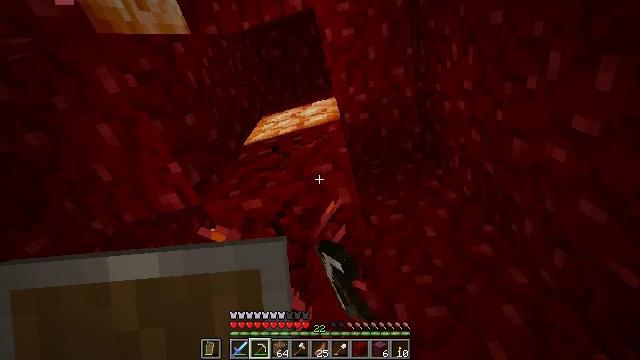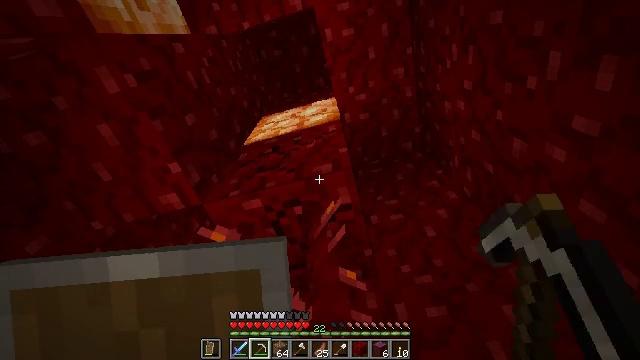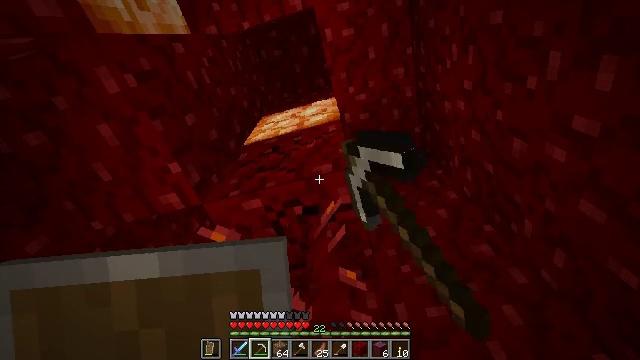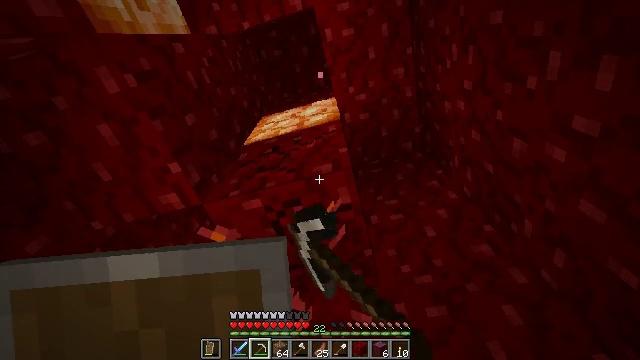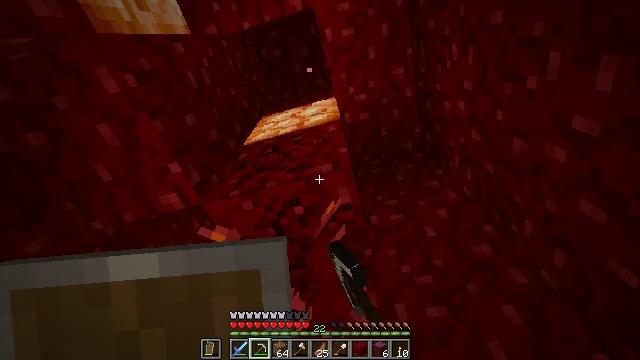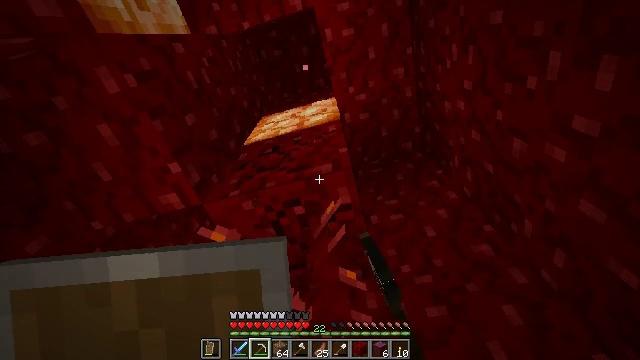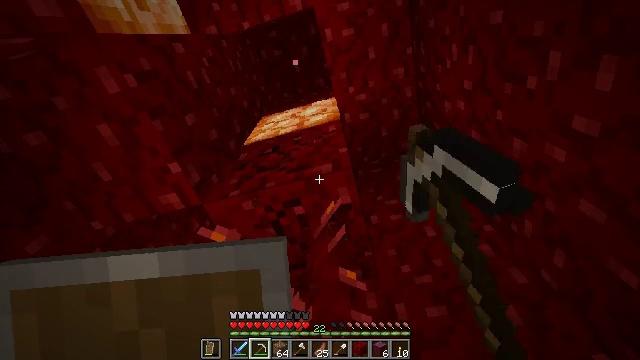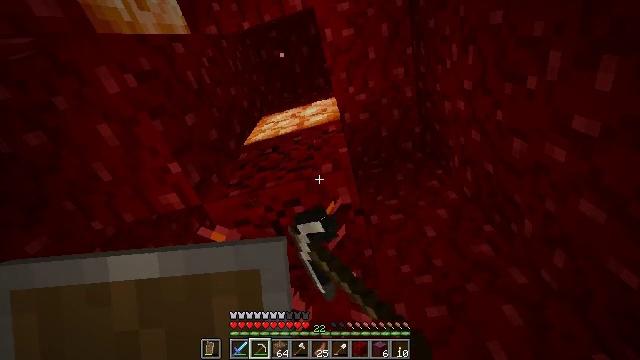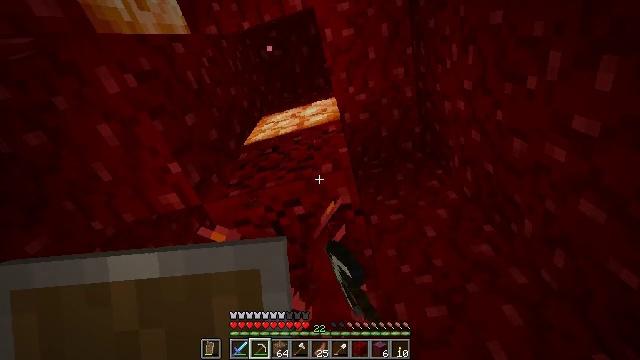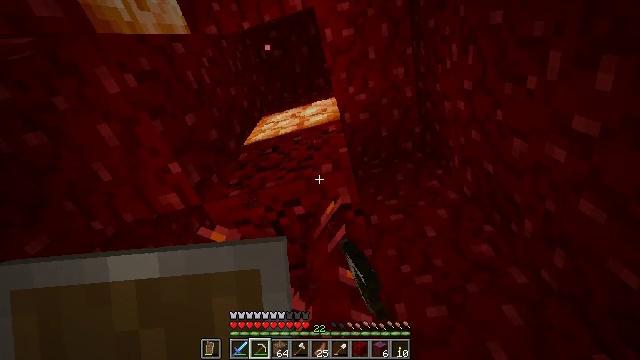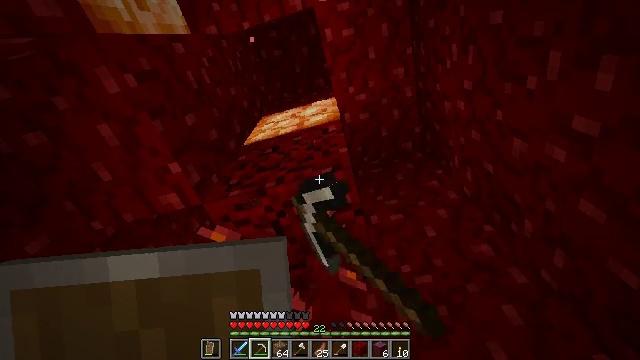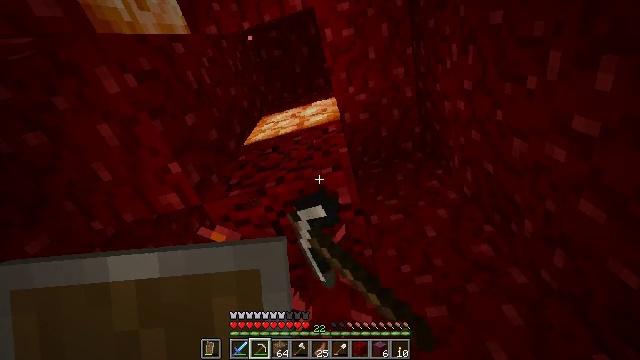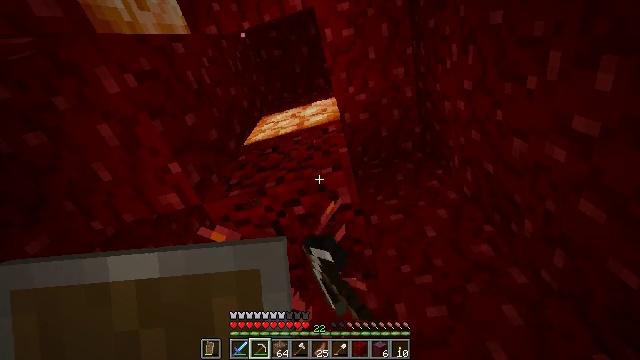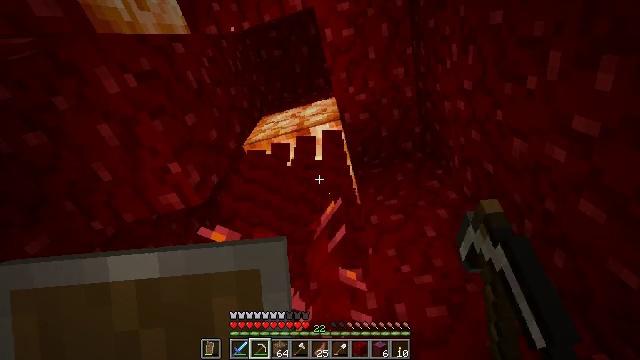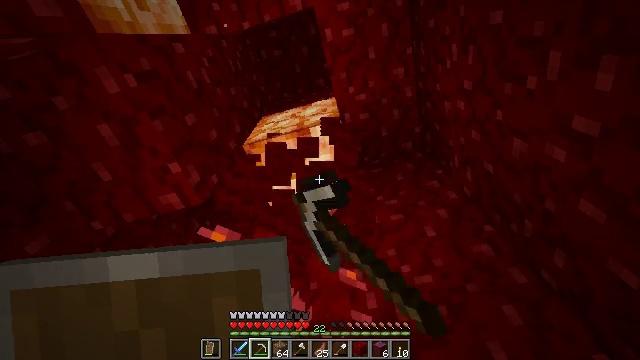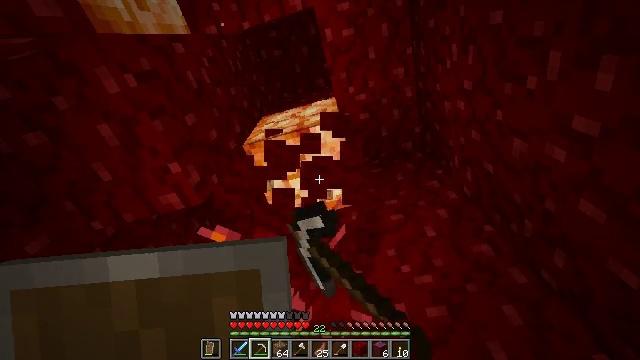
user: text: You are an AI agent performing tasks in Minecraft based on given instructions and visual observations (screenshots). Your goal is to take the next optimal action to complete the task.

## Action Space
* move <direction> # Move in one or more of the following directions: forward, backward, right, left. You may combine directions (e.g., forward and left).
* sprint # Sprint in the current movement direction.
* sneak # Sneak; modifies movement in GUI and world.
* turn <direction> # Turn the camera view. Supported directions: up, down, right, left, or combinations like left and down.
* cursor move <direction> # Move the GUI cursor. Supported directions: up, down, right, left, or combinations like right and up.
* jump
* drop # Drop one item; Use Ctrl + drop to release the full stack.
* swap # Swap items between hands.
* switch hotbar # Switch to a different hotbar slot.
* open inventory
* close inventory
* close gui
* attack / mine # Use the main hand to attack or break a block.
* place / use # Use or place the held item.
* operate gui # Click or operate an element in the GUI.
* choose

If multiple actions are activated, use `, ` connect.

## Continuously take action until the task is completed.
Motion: motion action
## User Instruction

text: Gather the nether wart block from a crimson forest.
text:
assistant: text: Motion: attack / mine
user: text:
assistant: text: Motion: attack / mine
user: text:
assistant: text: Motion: attack / mine
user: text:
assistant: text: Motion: attack / mine
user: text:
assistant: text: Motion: attack / mine
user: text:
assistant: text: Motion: attack / mine
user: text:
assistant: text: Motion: attack / mine
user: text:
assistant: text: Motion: attack / mine
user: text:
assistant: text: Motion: attack / mine
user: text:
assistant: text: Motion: attack / mine
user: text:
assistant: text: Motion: attack / mine
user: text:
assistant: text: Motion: attack / mine
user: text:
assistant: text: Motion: attack / mine
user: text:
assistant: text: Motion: attack / mine
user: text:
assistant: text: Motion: attack / mine
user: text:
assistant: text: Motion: attack / mine
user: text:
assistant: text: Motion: attack / mine
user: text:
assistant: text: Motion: attack / mine